Question:
When I connect my local DB with my project in vs2019 it says that my connection was successful, all good. But when I right click on a table and try to do whatever it pops up an error message with "Failed to retrieve server version".
Another thing that makes a problem is my connection in is:
'''
public static SqlConnection connection = new SqlConnection("Data Source=DESKTOP-0R58GC3**\**SQLEXPRESS;Initial Catalog=SchoolDB;Integrated Security=True");
'''
it says that this part:
> Source=DESKTOP-0R58GC3\SQLEXPRESS
More particularly the \ is unrecognized, this is the error that it gives me after trying to build it:
> Severity Code Description Project File Line Suppression State
Error CS1009 Unrecognized escape sequence School
Database C:\Users\merti\OneDrive\Raboten plot\School Project\School
Database\School Database\DB.cs 14 N/A
Tried reconnecting and connecting a hundred times, tried to see of all my services are running (they are expect for SQL Agent I don't why but I can not start it).
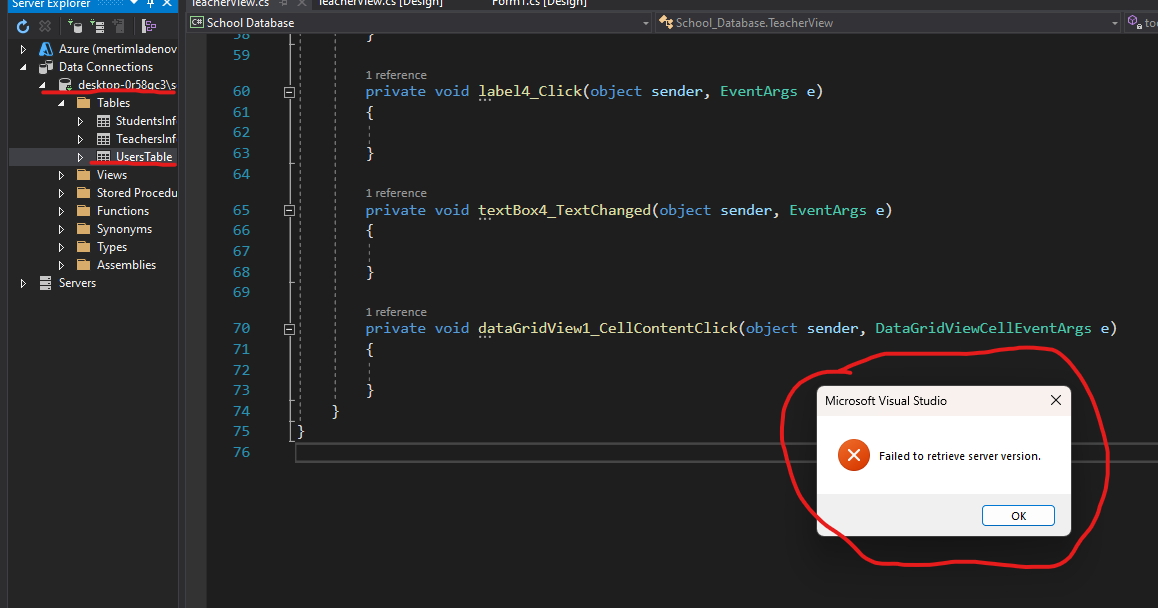
Answer: The backslash \ is a escaping character used to deal with special characters.
For this reason, if you need to consume it as a regular character, you need to escape it:
'''
public static SqlConnection connection = new SqlConnection("Data Source=DESKTOP-0R58GC3\SQLEXPRESS;Initial Catalog=SchoolDB;Integrated Security=True");
'''
Notice how it's duplicated. This is because I am using it to indicate that I am escaping the next character, which is itself.
You can read more about it <URL>.